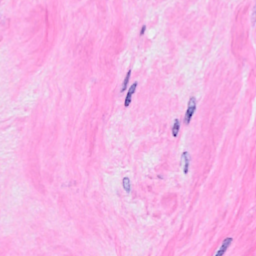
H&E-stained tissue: Breast